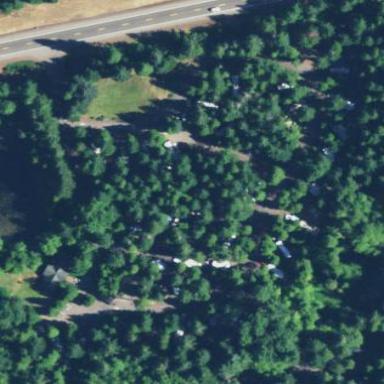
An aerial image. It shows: Caravan site for tourism.